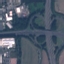
Land use / land cover: Highway